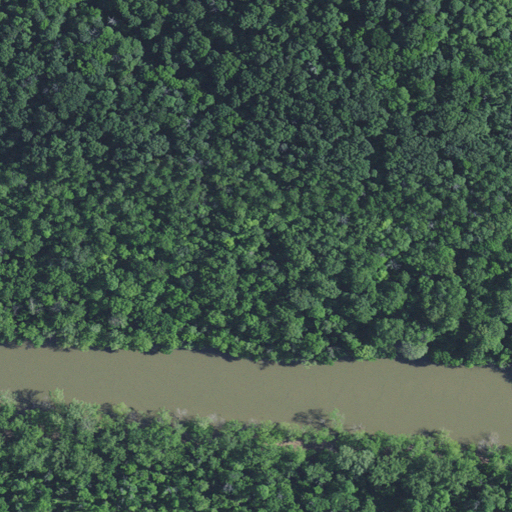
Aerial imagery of mountain in Kentucky named Arnold Rocks containing deciduous forest, woody wetlands, and open water